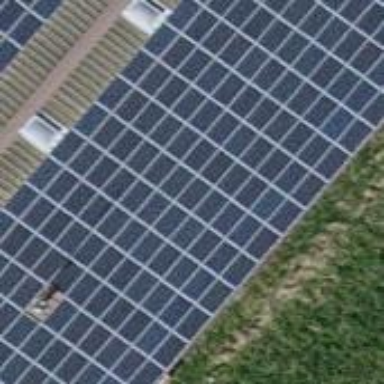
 consisting of solar photovoltaic panels."